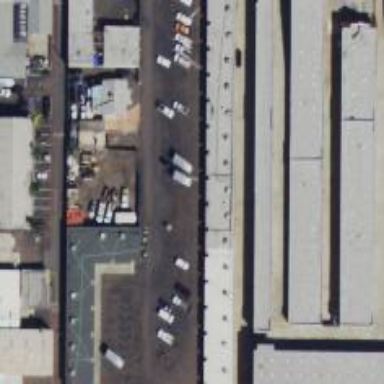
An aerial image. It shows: Industrial building.